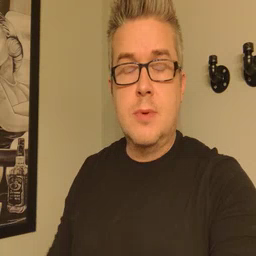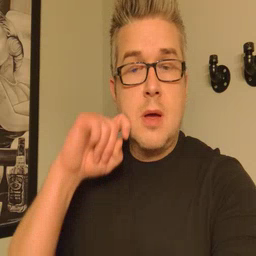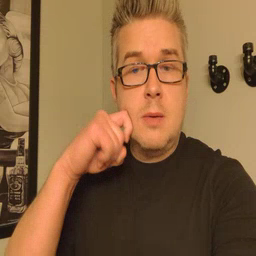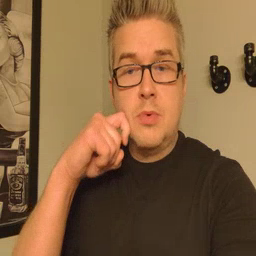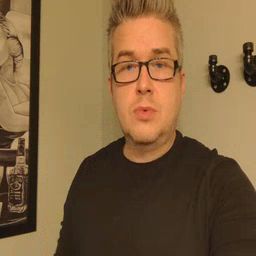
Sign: apple